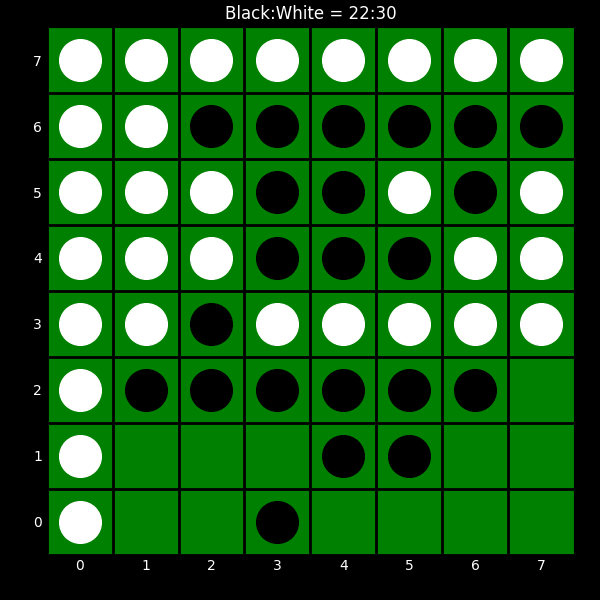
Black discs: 22
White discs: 30